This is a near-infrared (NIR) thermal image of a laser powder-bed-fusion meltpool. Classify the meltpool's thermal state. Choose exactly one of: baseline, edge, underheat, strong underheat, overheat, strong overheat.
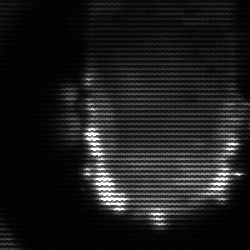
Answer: baseline